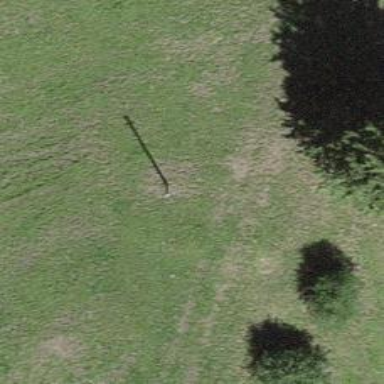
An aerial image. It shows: Minor power line.